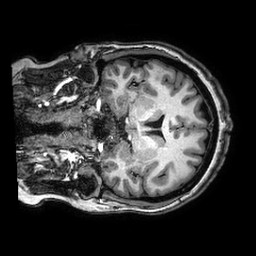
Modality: T1w
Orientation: coronal
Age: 40
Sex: female
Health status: healthy